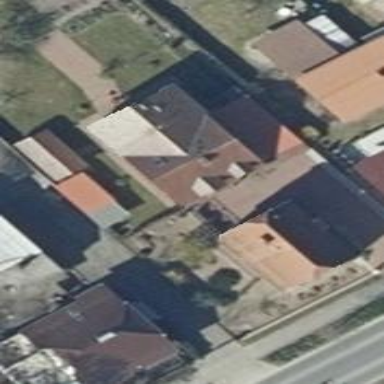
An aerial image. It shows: Residential building.